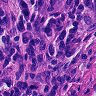
Metastatic tissue present: no